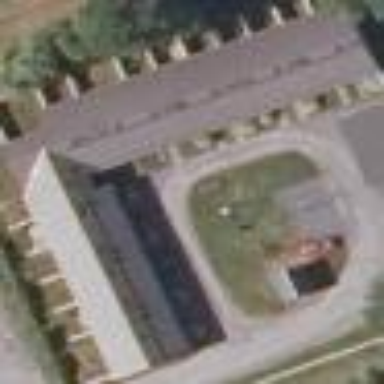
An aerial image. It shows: Terrace building.